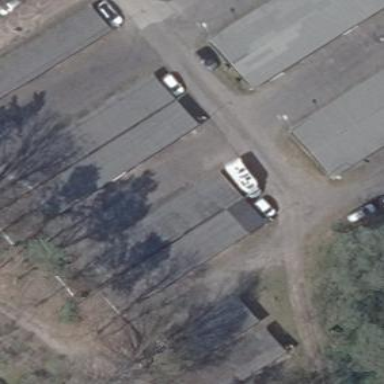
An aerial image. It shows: Group of garages.